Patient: sex M, age 46
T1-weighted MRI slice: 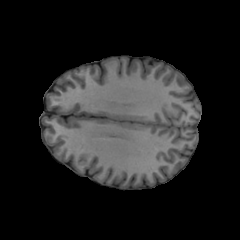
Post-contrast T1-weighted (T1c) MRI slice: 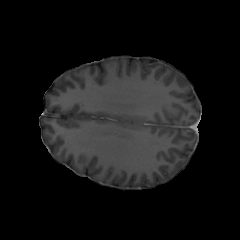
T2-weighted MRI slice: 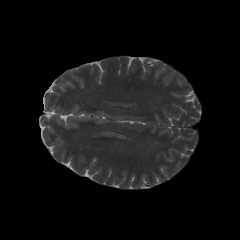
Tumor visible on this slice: no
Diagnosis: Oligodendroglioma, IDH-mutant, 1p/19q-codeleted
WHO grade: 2